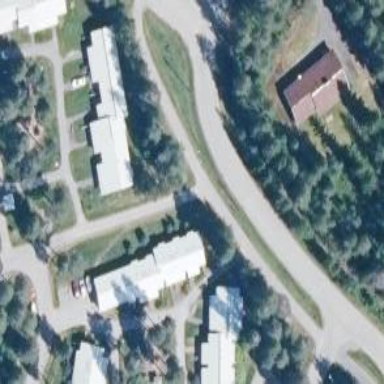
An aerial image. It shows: Cycleway.